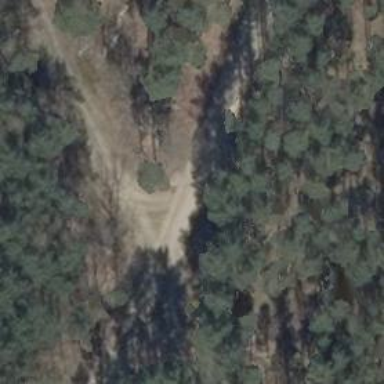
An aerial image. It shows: Sandy track road with grade5 tracktype.